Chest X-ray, PA view. Patient: 58 years old, sex M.
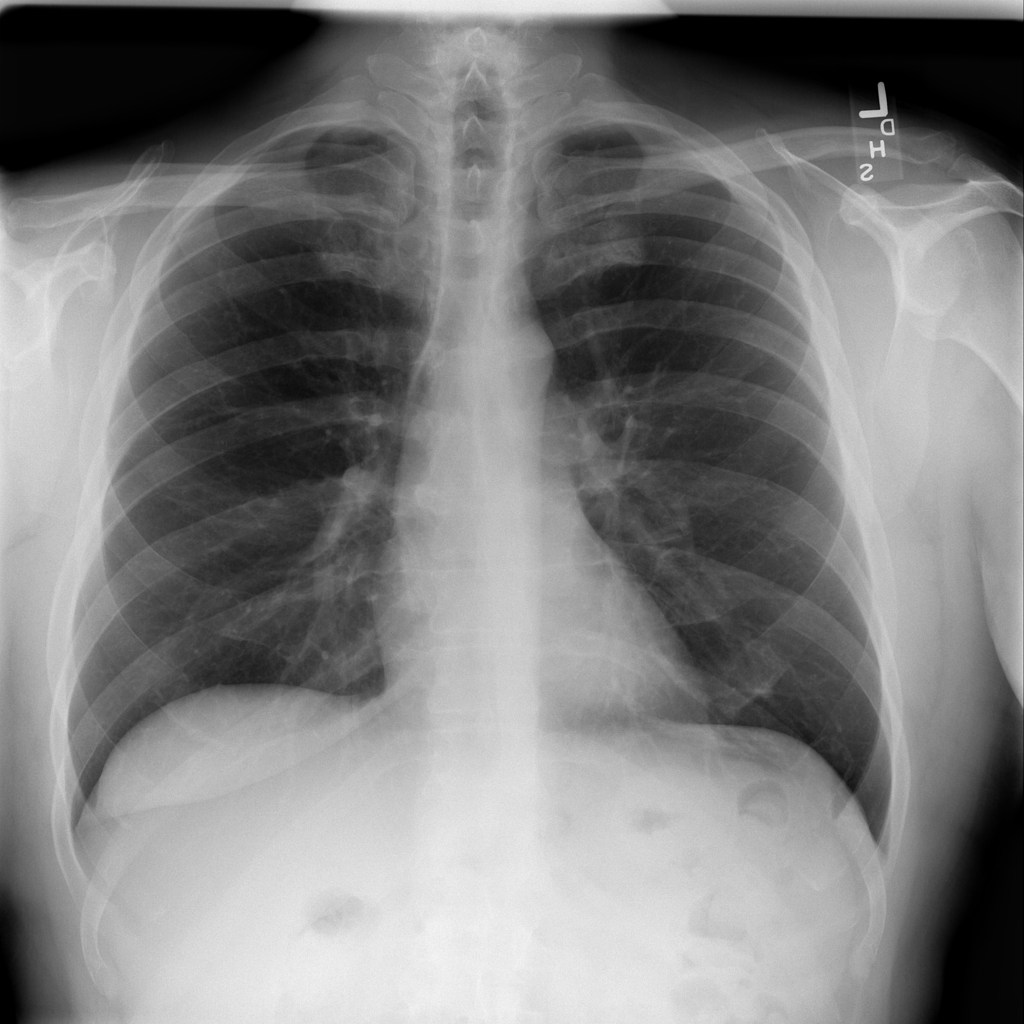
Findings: No Finding